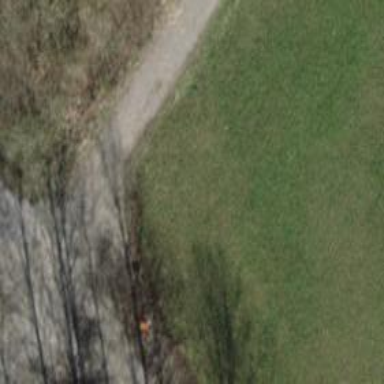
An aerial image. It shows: Pipeline marker.